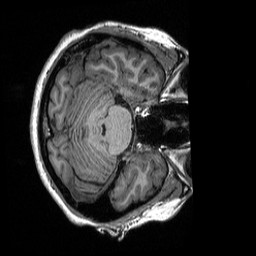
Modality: T1w
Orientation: axial
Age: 31
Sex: female
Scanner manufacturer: siemens
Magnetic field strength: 3 T
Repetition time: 2.3 s
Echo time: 0.00298 s